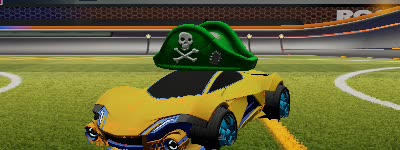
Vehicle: werewolf